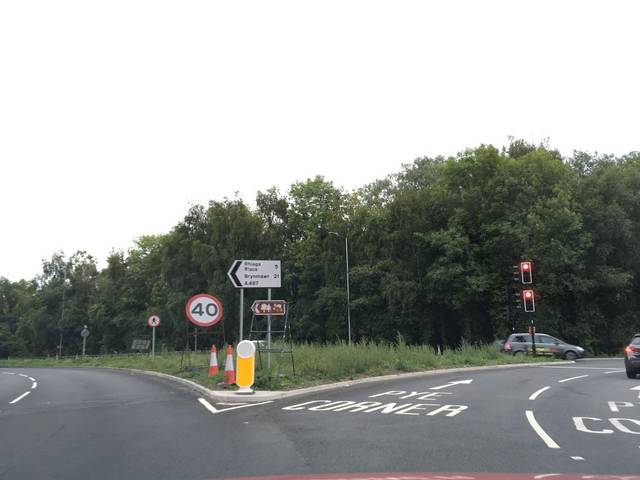
Region: United Kingdom
Coordinates: 51.576, -3.043